Interaction volume radius: 5 \u00c5
Interaction volume height: 25 \u00c5
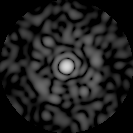
Disorder parameter: 0.8661